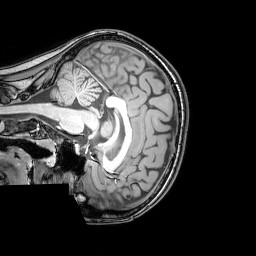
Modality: T1w
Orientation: sagittal
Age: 26
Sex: female
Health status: healthy
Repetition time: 0.081 s
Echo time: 0.037 s